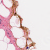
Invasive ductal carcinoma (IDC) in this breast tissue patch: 0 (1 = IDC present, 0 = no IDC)